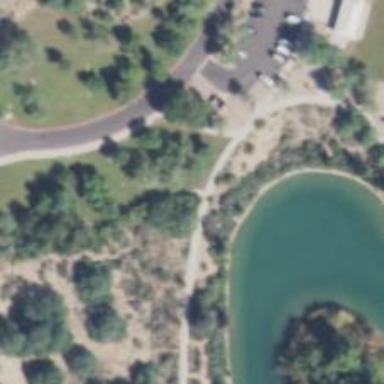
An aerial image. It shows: Disc golf tee area.